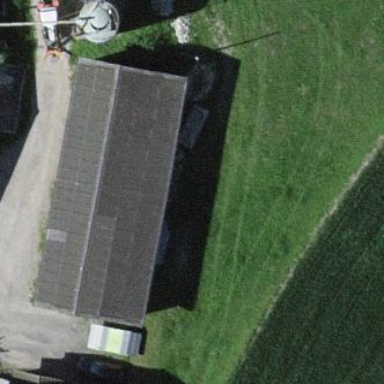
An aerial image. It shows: Building with gabled roof.